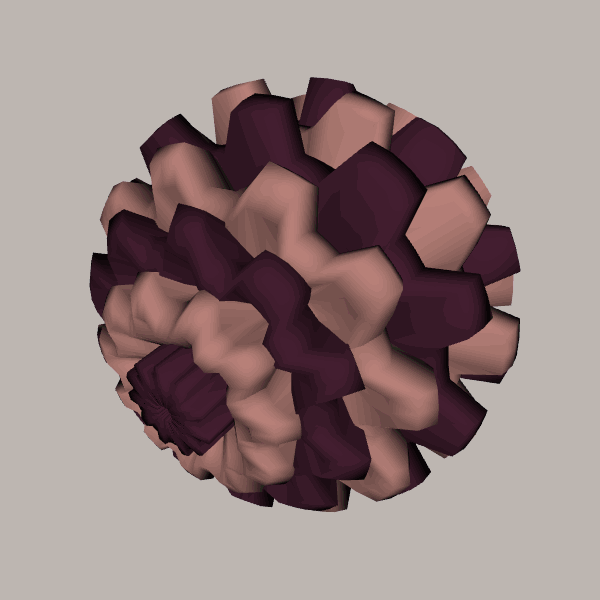
Background: light